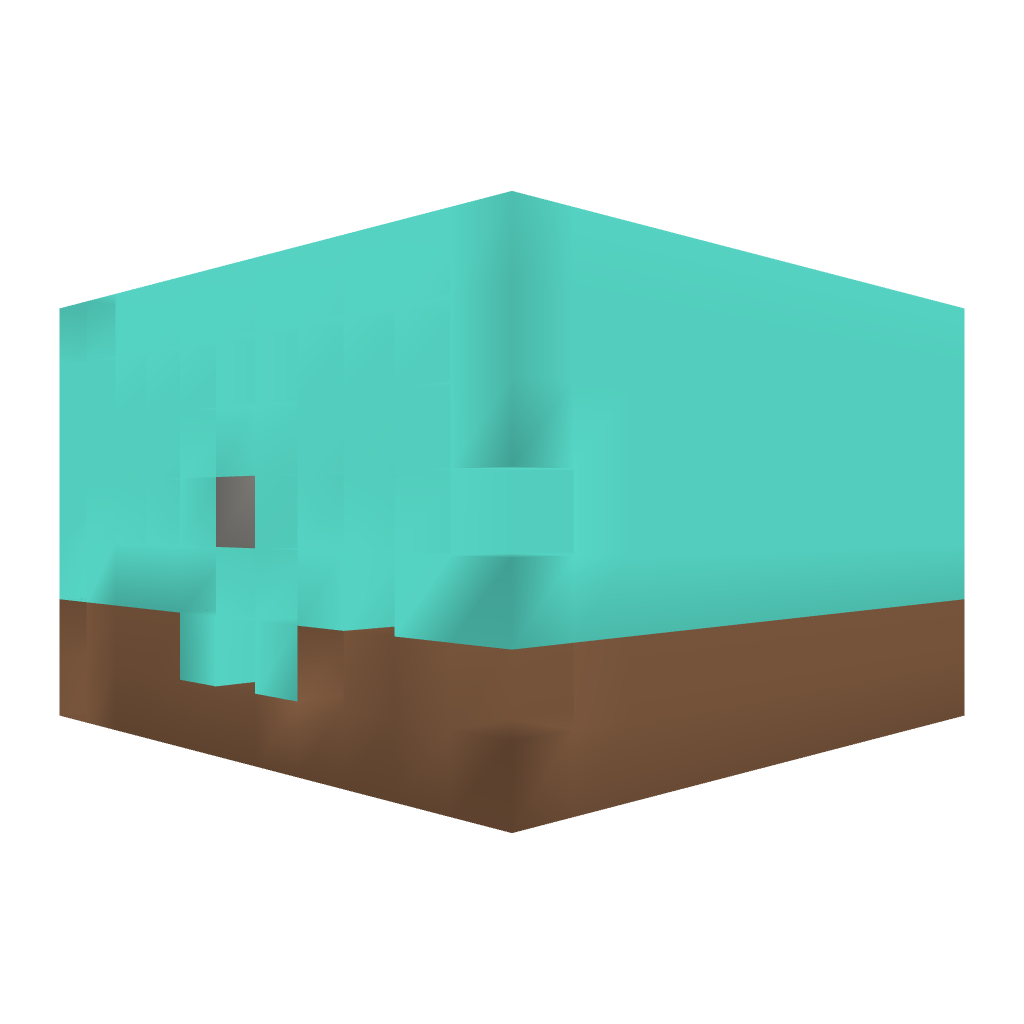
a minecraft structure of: Compact All-In-One Redstone House Design